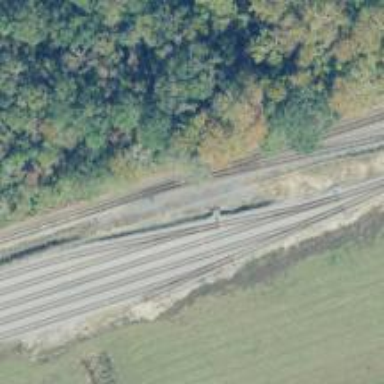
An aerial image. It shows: Railway spur service.